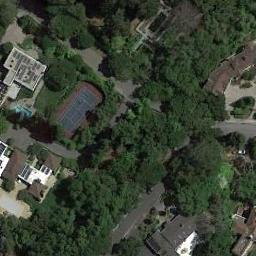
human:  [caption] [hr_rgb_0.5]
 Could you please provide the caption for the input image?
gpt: Many trees are around the tennis court .

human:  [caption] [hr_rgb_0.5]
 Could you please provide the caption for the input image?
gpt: Two rows of cars were parked beside the tennis court .

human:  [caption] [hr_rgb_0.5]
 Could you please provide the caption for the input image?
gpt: The tennis court is on the grass next to some buildings and trees .

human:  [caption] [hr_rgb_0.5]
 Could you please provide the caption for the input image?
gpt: Buildings and tennis courts are surrounded by trees .

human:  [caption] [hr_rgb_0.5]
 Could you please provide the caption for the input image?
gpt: There are many green trees around the tennis court .